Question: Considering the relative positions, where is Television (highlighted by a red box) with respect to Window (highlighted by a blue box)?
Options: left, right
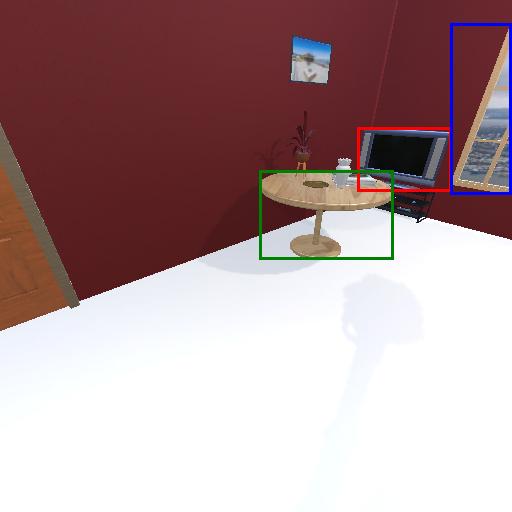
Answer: left